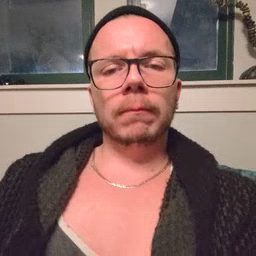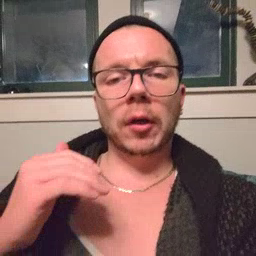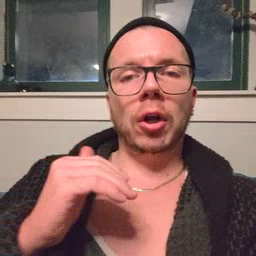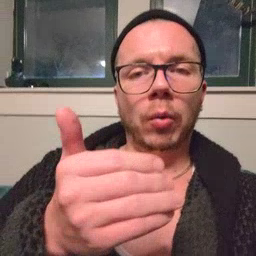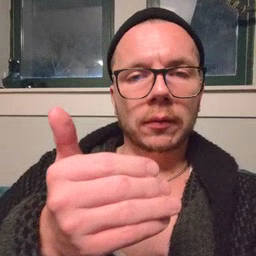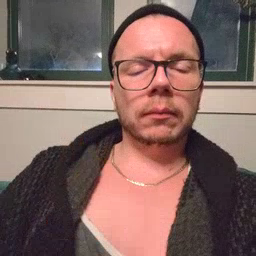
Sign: close